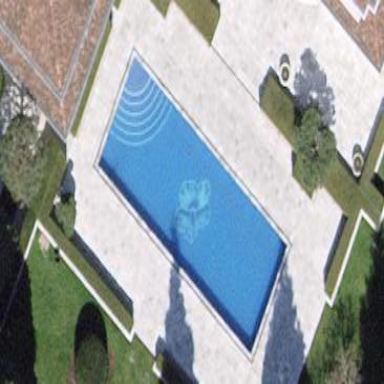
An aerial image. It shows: Swimming pool located in leisure land.